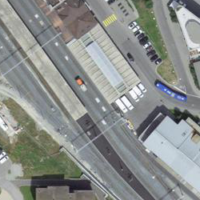
EUNIS habitat code: 54
Species observed at this site:
Larix decidua
Erebia euryale
Motacilla cinerea
Turdus merula
Phoenicurus ochruros
Periparus ater